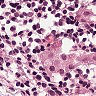
Metastatic tissue present: yes